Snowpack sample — Snodgrass Mountain, Crested Butte, Colorado (2/4/25, 12:06 PM MST)
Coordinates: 38.923, -106.968
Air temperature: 35 °F
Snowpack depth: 80 cm
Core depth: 60 cm
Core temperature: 32 °F
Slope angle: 14°, slope face: 78°
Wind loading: low
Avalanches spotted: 0
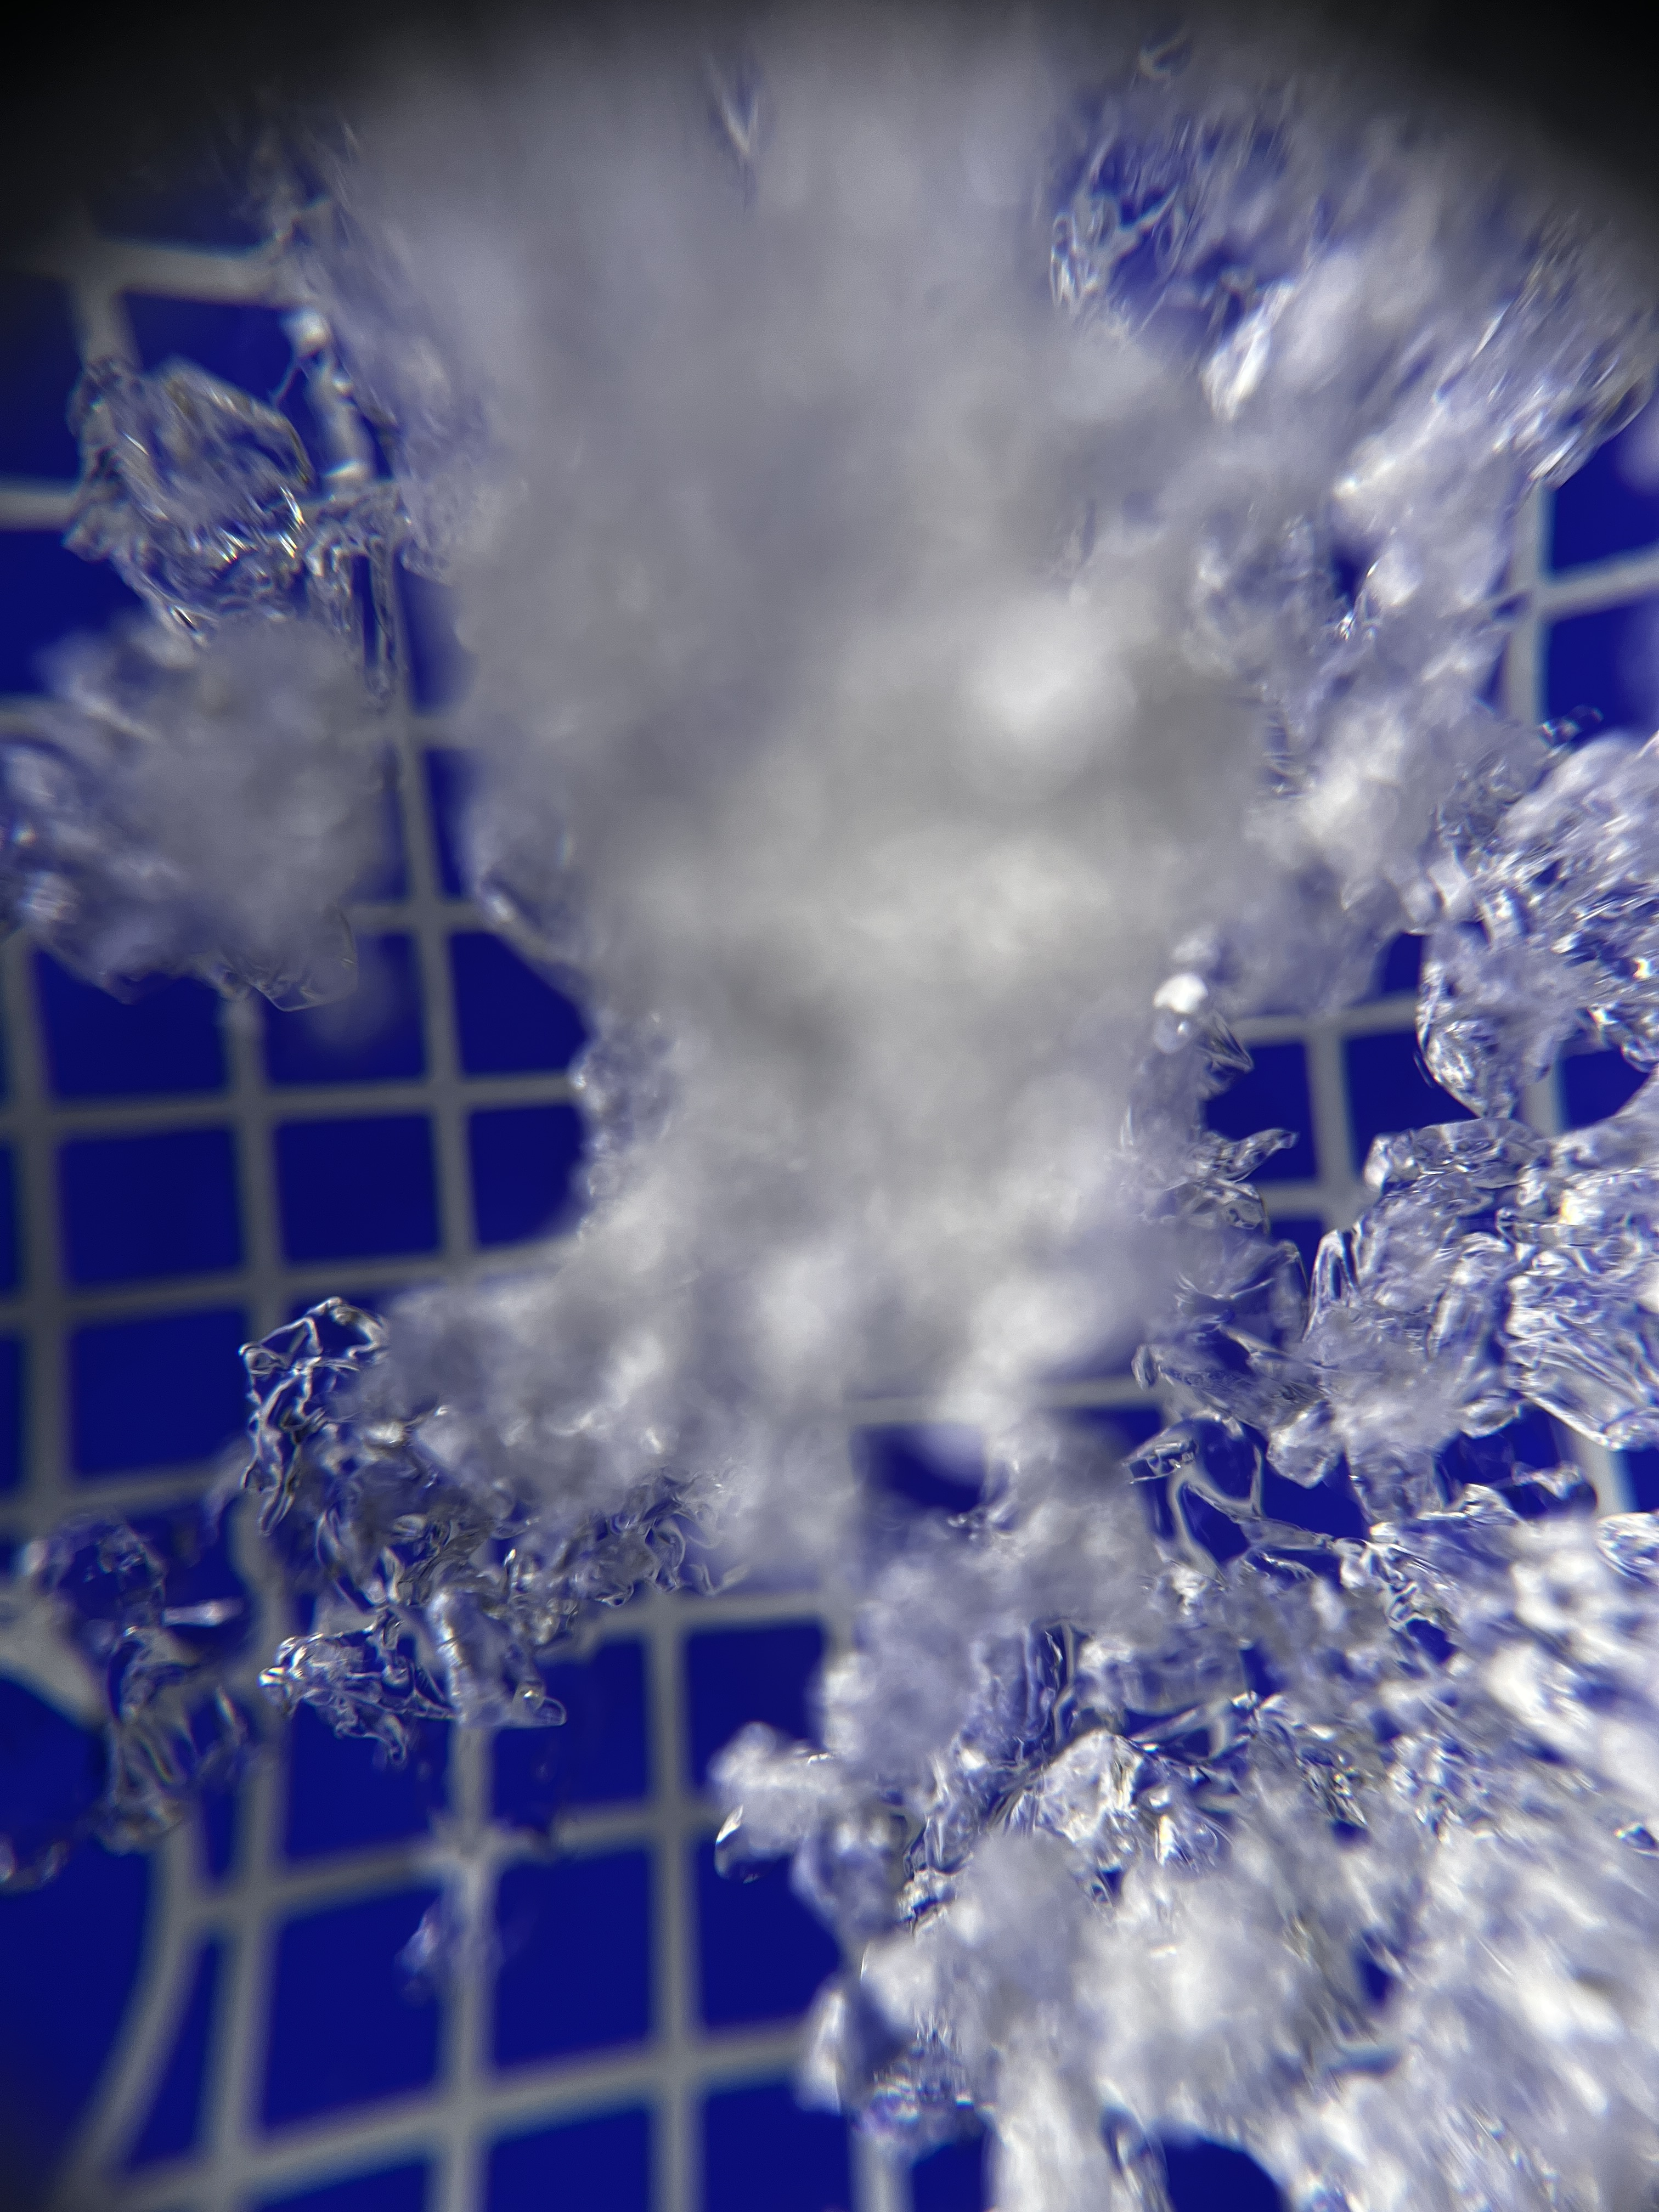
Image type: magnified_profile
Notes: No avalanches nearby, unusually warm weather for the last month reported by residents, Collected 25 yards from treeline